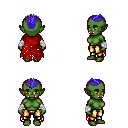
a pixel art fantasy rpg character, female body template, orc, green skin, red tattered cape, gold greaves, blue short mohawk hairstyle, white cloth bandages, four views (front, back, left, right), 2x2 character sprite sheet, small pixel art, hard edges, no anti-aliasing